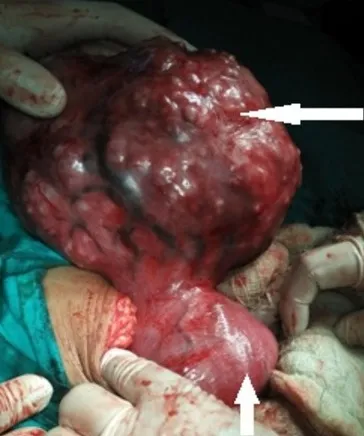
Intraoperative picture showing gravid uterus (short arrow) with large subserous pedunculatedmyoma (long arrow).
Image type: medical_photograph (other_medical_photograph)